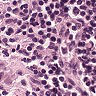
Metastatic tissue present: no